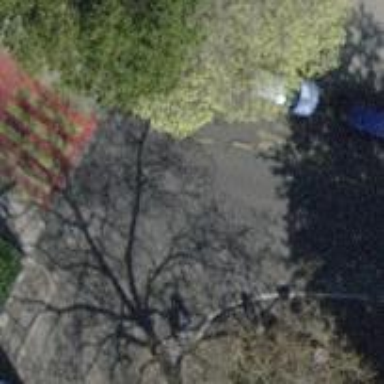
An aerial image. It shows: Pedestrian path with asphalt surface.